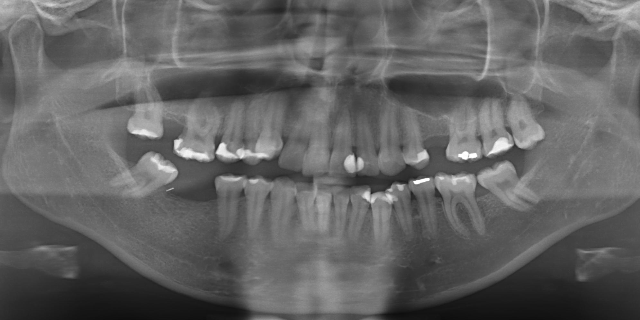
adult